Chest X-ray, PA view. Patient: 48 years old, sex F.
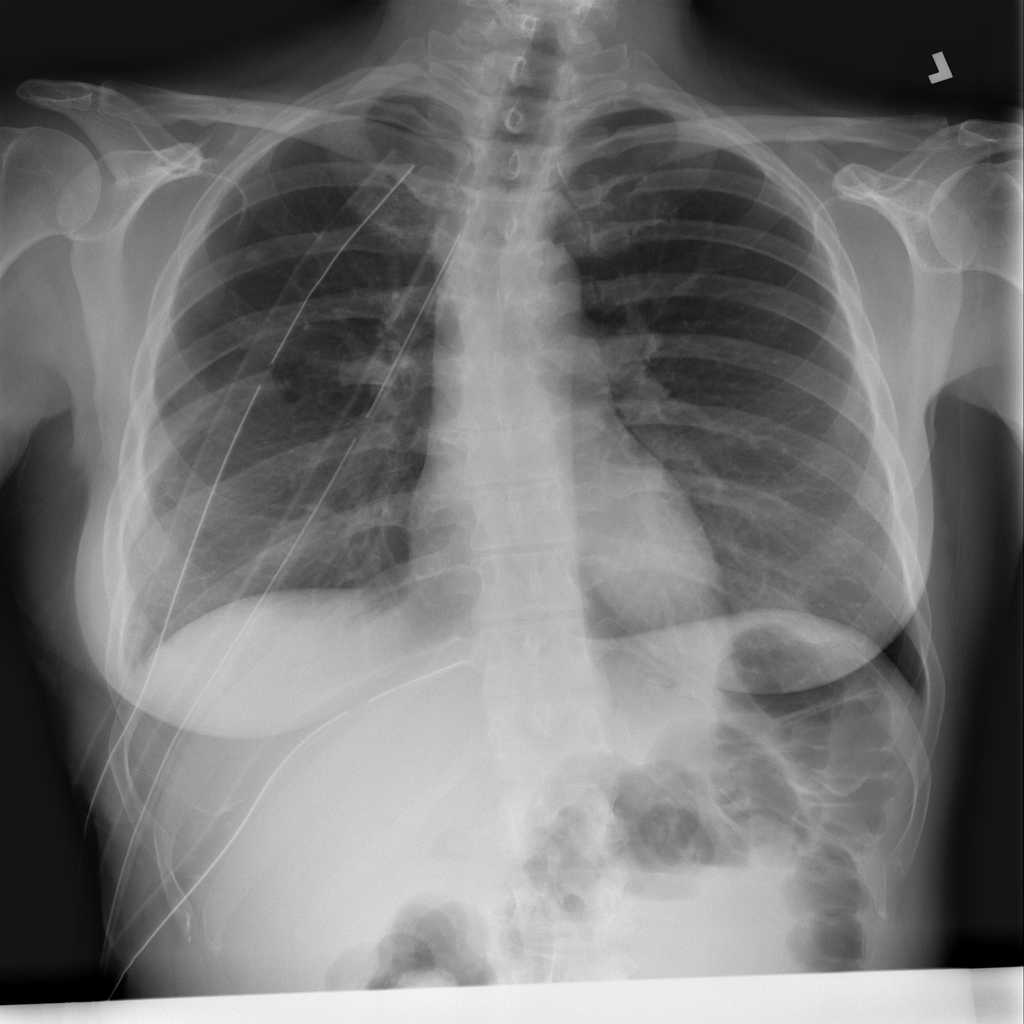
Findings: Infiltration